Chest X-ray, PA view. Patient: 68 years old, sex F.
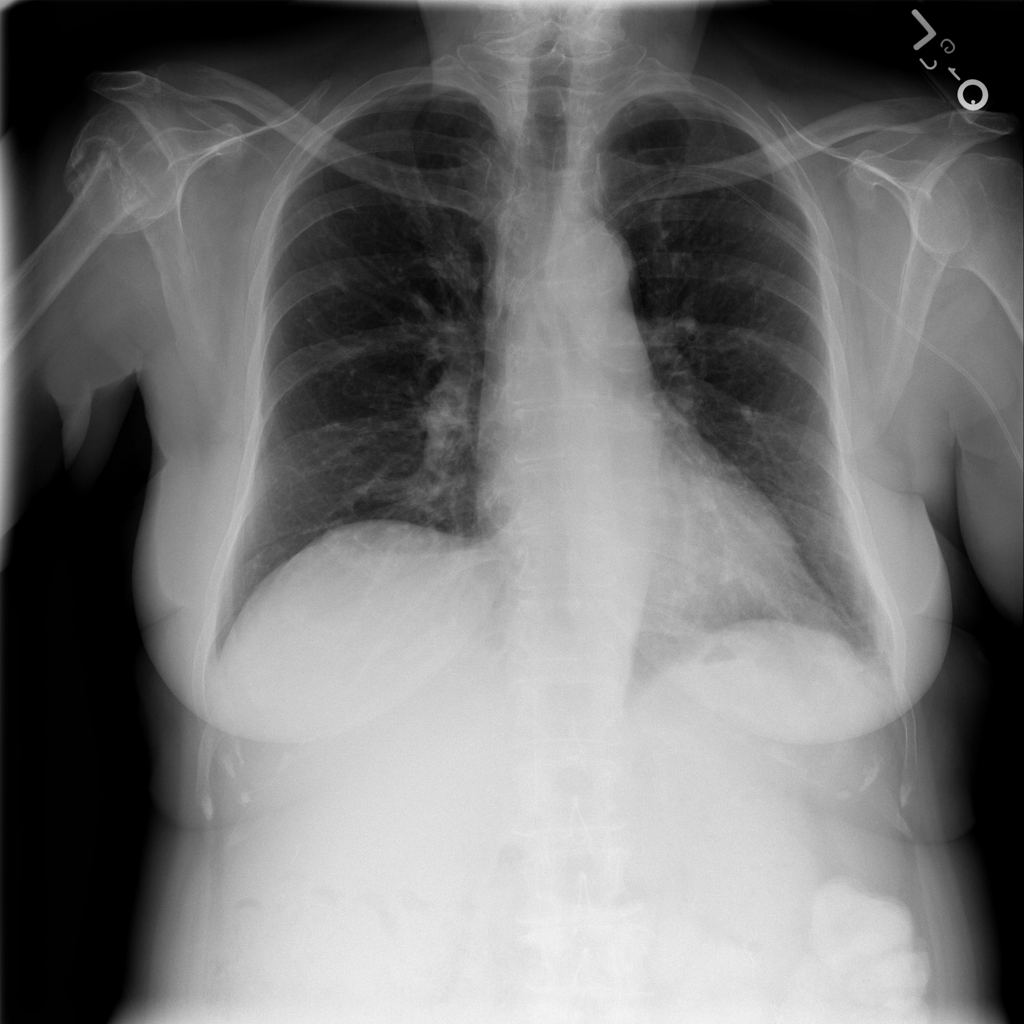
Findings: No Finding